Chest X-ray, PA view. Patient: 64 years old, sex M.
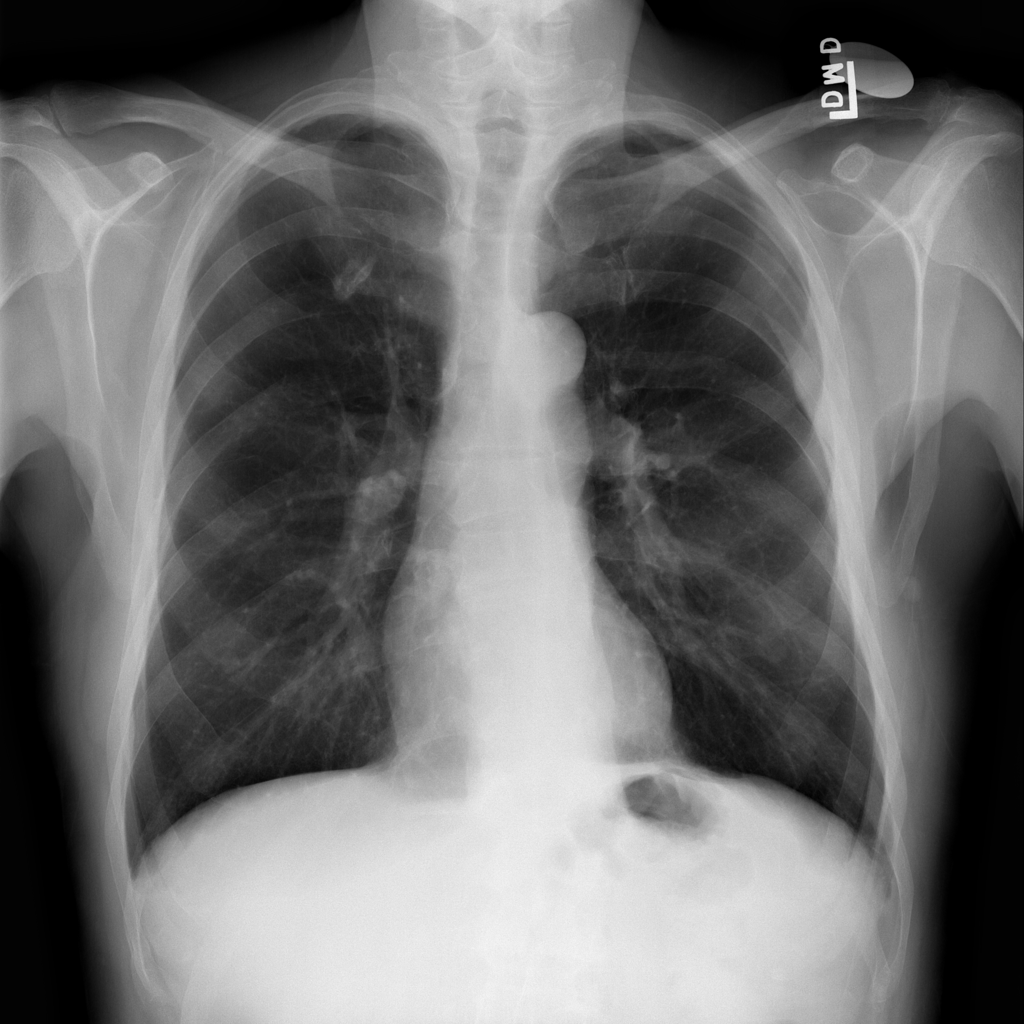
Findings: No Finding